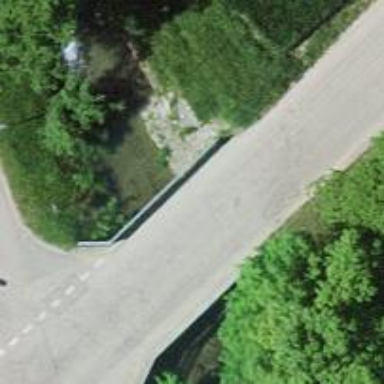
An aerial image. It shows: Service road with asphalt surface on bridge.